Question: I'm using VS 2012 Professional and SQL Server 2012 Express.
I have two problems.
I'm trying to run , but I'm getting an error on this line from the :
'''
txtLoginUser.Visible = True
'''
---
'''
Object reference not set to an instance of an object.
'''
'''
<%@ Master Language="VB" CodeFile="MasterPage.master.vb" Inherits="MasterPage" %>
<%@ Import Namespace="System.Data.SqlClient" %>
<!DOCTYPE html>
<html xmlns="http://www.w3.org/1999/xhtml">
<script runat="server">
Protected Sub Page_Load(sender As Object, e As EventArgs)
If Session("userid") = Nothing Then
txtLoginUser.Visible = True
txtLoginPass.Visible = True
Else
Dim conn As New SqlConnection("Data Source=BRIAN-PC\SQLEXPRESS;Initial Catalog=master_db;Integrated Security=True")
Dim useridComm As String = "SELECT name, surname FROM users WHERE user_id=@userid"
Dim sqlUserID As New SqlCommand
conn.Open()
Dim userid As String = Session("userid")
sqlUserID = New SqlCommand(useridComm, conn)
sqlUserID.Parameters.AddWithValue("@userid", userid)
Dim datareader As SqlDataReader = sqlUserID.ExecuteReader()
If datareader.HasRows Then
Response.Redirect("Default.aspx")
lblLoggedIn.Text = datareader("name").ToString() & " " & datareader("surname").ToString()
End If
datareader.Close()
conn.Close()
End If
End Sub
Protected Sub Button1_Click(sender As Object, e As EventArgs)
Dim loginSQL As New SqlCommand
Dim loginComm As String
Dim CommonFunctions As New CommonFunctions()
Dim dec_pass As String = CommonFunctions.EncryptPassword(txtLoginPass.Text.Trim)
Dim conn As New SqlConnection("Data Source=BRIAN-PC\SQLEXPRESS;Initial Catalog=master_db;Integrated Security=True")
loginComm = "SELECT user_id FROM users WHERE username=@username and password=@password"
conn.Open()
loginSQL = New SqlCommand(loginComm, conn)
loginSQL.Parameters.AddWithValue("@username", txtLoginUser.Text.ToString)
loginSQL.Parameters.AddWithValue("@password", dec_pass)
Dim dr As SqlDataReader = loginSQL.ExecuteReader()
dr.Read()
If dr.HasRows Then
Session("userid") = dr("user_id")
ElseIf dr.HasRows = False Then
lblRegister.ForeColor = Drawing.Color.Red
lblRegister.Text = "Incorrect Username/Password."
End If
dr.Close()
conn.Close()
End Sub
</script>
<head>
<meta charset="utf-8" />
<script src="http://html5shiv.googlecode.com/svn/trunk/html5.js"></script>
<title></title>
<meta name="keywords" content="" />
<meta name="description" content="" />
<link rel="stylesheet" href="style.css" type="text/css" media="screen, projection" />
</head>
<body>
<form id="form1" runat="server">
<div id="wrapper">
<header id="header">
<strong>Header:</strong> Mobile CMS
</header>
<section id="login">
<div id="login-form">
<asp:ContentPlaceHolder id="ContentPlaceHolder2" runat="server">
<p>
<asp:Label ID="lblUsername" runat="server" Font-Bold="True" Text="U:"></asp:Label>
&nbsp;<asp:TextBox ID="txtLoginUser" runat="server" BorderStyle="None" BorderWidth="0px" Wrap="False"></asp:TextBox>
&nbsp;
<asp:Label ID="lblUsername0" runat="server" Font-Bold="True" Text="P:"></asp:Label>
<asp:TextBox ID="txtLoginPass" runat="server" BorderStyle="None" BorderWidth="0px" TextMode="Password" Wrap="False"></asp:TextBox>
&nbsp;
<asp:Button ID="btnLogin" runat="server" BorderStyle="None" OnClick="Button1_Click" Text="Login" />
</p>
<p>
<asp:Label ID="lblRegister" runat="server" Font-Bold="True" Font-Underline="True" ForeColor="#0000CC" Text="Register"></asp:Label>
<asp:ContentPlaceHolder ID="ContentPlaceHolder3" runat="server">
<asp:Label ID="lblLoggedIn" runat="server" Text=""></asp:Label>
</asp:ContentPlaceHolder>
</p>
</asp:ContentPlaceHolder>
</div>
</section>
<div class="navigation-bar">
<ul class="navigation-menu">
<li><a href="#" class="home">Home</a></li>
<li><a href="#" class="mainsettings">Settings</a></li>
<li><a href="#" class="profile">Profile</a>
<ul>
<li><a href="#" class="messages">Messages</a></li>
<li><a href="#" class="settings">Profile Settings</a></li>
</ul>
</li>
<li><a href="#" class="uploads">Uploads</a></li>
<li><a href="#" class="documents">Media</a>
<ul>
<li><a href="#" class="docs">Documents</a></li>
<li><a href="#" class="others">Others</a></li>
</ul>
</li>
<li><a href="#" class="projects">Projects</a>
<ul>
<li><a href="#" class="yprojects">Your Projects</a></li>
<li><a href="#" class="otherprojects">Other Projects</a></li>
</ul>
</li>
</ul>
</div>
<section id="middle">
<div id="container">
<div id="content">
<div>
<asp:ContentPlaceHolder id="ContentPlaceHolder1" runat="server">
</asp:ContentPlaceHolder>
</div>
</div>
</div>
</section>
<footer id="footer">
<strong>Footer:</strong> adsfdsgfds
</footer>
</div>
</form>
</body>
</html>
'''
'''
<%@ Page Title="" Language="VB" MasterPageFile="~/MasterPage.master" AutoEventWireup="false" CodeFile="Registration.aspx.vb" Inherits="Registration" %>
<%-- Add content controls here --%>
<asp:Content ID="Content1" runat="server" contentplaceholderid="ContentPlaceHolder1">
<p>
<strong>Name</strong></p>
<p>
<asp:TextBox ID="txtName" runat="server"></asp:TextBox>
</p>
<p>
<strong>Surname</strong></p>
<p>
<asp:TextBox ID="txtSurname" runat="server"></asp:TextBox>
</p>
<p>
<strong>Username&nbsp;&nbsp;
<asp:Label ID="lblUsername" runat="server" BorderStyle="Solid" Font-Bold="True" ForeColor="Red" Visible="False"></asp:Label>
</strong></p>
<p>
<asp:TextBox ID="txtUsername" runat="server"></asp:TextBox>
</p>
<p>
<strong>Password</strong></p>
<p>
<asp:TextBox ID="txtPassword" runat="server" TextMode="Password"></asp:TextBox>
</p>
<p>
<strong>Confirm Password</strong></p>
<p>
<asp:TextBox ID="txtCPassword" runat="server" TextMode="Password"></asp:TextBox>
</p>
<p>
<strong>Email</strong>
<asp:RequiredFieldValidator ID="req4" runat="server" ControlToValidate="txtEmail" Text="*" />
<asp:RegularExpressionValidator
ID="emailValidator"
runat="server"
ErrorMessage="Incorrect Email!"
controltovalidate="txtEmail"
validationexpression="\w+\w*\@\w+\w+\w*\.(com|edu|org|gov)" Font-Bold="True" ForeColor="Red"
></asp:RegularExpressionValidator>
</p>
<p>
<asp:TextBox ID="txtEmail" runat="server" Width="198px"></asp:TextBox>
</p>
<p>
<strong>Confirm Email</strong>
<asp:RequiredFieldValidator ID="RequiredFieldValidator2" runat="server" ControlToValidate="txtCEmail" Text="*" />
<asp:RegularExpressionValidator
ID="RegularExpressionValidator2"
runat="server"
ErrorMessage="Incorrect Confirmation Email!"
controltovalidate="txtCEmail"
validationexpression="\w+\w*\@\w+\w+\w*\.(com|edu|org|gov)" Font-Bold="True" ForeColor="Red"
></asp:RegularExpressionValidator>
</p>
<p>
<asp:TextBox ID="txtCEmail" runat="server" Width="191px"></asp:TextBox>
</p>
<p>
<strong>Address </strong>
</p>
<p>
<strong>
<asp:TextBox ID="txtAddress1" runat="server" Width="237px"></asp:TextBox>
</strong>
</p>
<p>
<strong>
<asp:TextBox ID="txtAddress2" runat="server" Width="238px"></asp:TextBox>
</strong>
</p>
<p>
<strong>City</strong></p>
<p>
<asp:TextBox ID="txtCity" runat="server" Width="143px"></asp:TextBox>
</p>
<p>
<strong>Country</strong></p>
<p>
<asp:DropDownList ID="drpCountry" runat="server" DataSourceID="XmlDataSource1" DataTextField="iso" DataValueField="iso">
</asp:DropDownList>
<asp:XmlDataSource ID="XmlDataSource1" runat="server" DataFile="~/countries/countries.xml"></asp:XmlDataSource>
</p>
<p>
<strong>Date of Birth&nbsp;&nbsp;
<asp:Label ID="lblCal" runat="server" BorderStyle="Solid" Font-Bold="True" ForeColor="Red" Visible="False"></asp:Label>
</strong></p>
<p>
<asp:Calendar ID="calDOB" runat="server" BackColor="White" BorderColor="#999999" Font-Names="Verdana" Font-Size="8pt" ForeColor="Black" Height="180px" Width="200px" CellPadding="4" DayNameFormat="Shortest" EnableTheming="True">
<DayHeaderStyle Font-Bold="True" Font-Size="7pt" BackColor="#CCCCCC" />
<NextPrevStyle VerticalAlign="Bottom" />
<OtherMonthDayStyle ForeColor="#808080" />
<SelectedDayStyle BackColor="#666666" ForeColor="White" Font-Bold="True" />
<SelectorStyle BackColor="#CCCCCC" />
<TitleStyle BackColor="#999999" BorderColor="Black" Font-Bold="True" />
<TodayDayStyle BackColor="#CCCCCC" ForeColor="Black" />
<WeekendDayStyle BackColor="#FFFFCC" />
</asp:Calendar>
</p>
<p>
<asp:DropDownList ID="drpMonth" runat="server" AutoPostBack="True">
</asp:DropDownList>
<asp:DropDownList ID="drpYear" runat="server" AutoPostBack="True">
</asp:DropDownList>
</p>
<p>
<strong>Occupation</strong></p>
<p>
<asp:TextBox ID="txtOccupation" runat="server" Width="143px"></asp:TextBox>
</p>
<p>
<strong>Work Location</strong></p>
<p>
<asp:TextBox ID="txtWorkLocation" runat="server" Width="143px"></asp:TextBox>
</p>
<p>
&nbsp;</p>
<p>
<asp:Button ID="btnRegister" runat="server" BorderStyle="Solid" Text="Register" />
</p>
<p>
<strong>
<asp:Label ID="lblFields" runat="server" BorderStyle="Solid" Font-Bold="True" ForeColor="Red" Visible="False"></asp:Label>
</strong>
</p>
<p>
&nbsp;</p>
</asp:Content>
<asp:Content ID="Content2" runat="server" contentplaceholderid="ContentPlaceHolder2">
</asp:Content>
'''
The second problem is that when I run the MasterPage and enter the login details, the login will not work, and if I click do it two times I get this:

What is happening? How can I solve this problem?
What I want to do is that if a session with the 'userid' is available it will display "Welcome, Name Surname" and if not, re-show the login screen (2 textboxes, button + label)
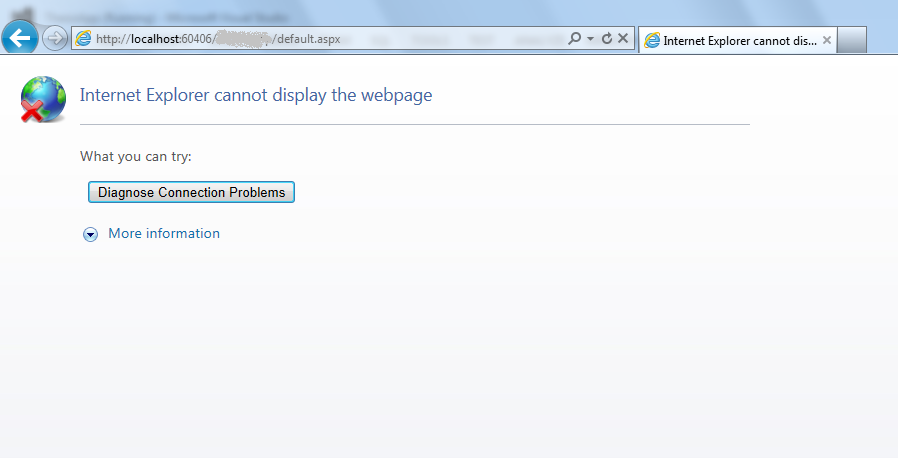
Answer: 1. You need to move the login stuff outside of ContentPlaceHolder with id of ContentPlaceHolder2.
2. You are getting the 2nd error due to infinite redirects. You are on default.aspx and your master page sees you are logged in, runs your query, and redirects you back to default.aspx... and the cycle continues. You need to get rid of that redirect.
A better way to handle authentication, is instead of using that session variable, just set an authentication cookie. You can use something like <URL>.
So something like:
'''
If dr.HasRows Then
FormsAuthentication.RedirectFromLoginPage(dr("user_id"), true)
'''
With this cookie you will be able to use much of the built-in ASP.NET functionality for handling login/authentication.